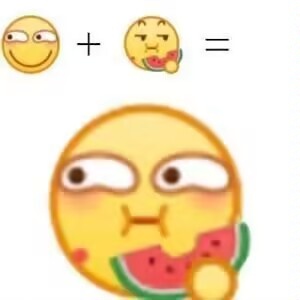
Label: emoji